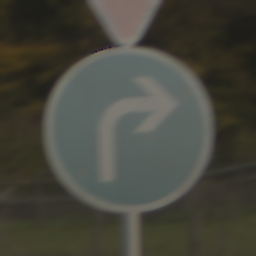
Verkehrszeichen: VorgeschriebeneFahrtrichtungRechts
Zusatzzeichen oben: VorfahrtGewaehren
Umgebung: Outdoor, Nature
Tageszeit: SunriseSunset
Wetter: PartlyCloudy
Licht: Natural
Jahreszeit: NotSpecified
Kontrast: LowContrast